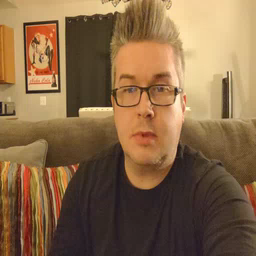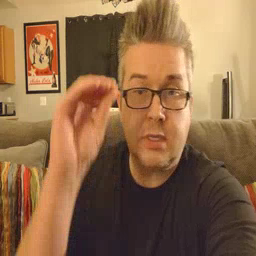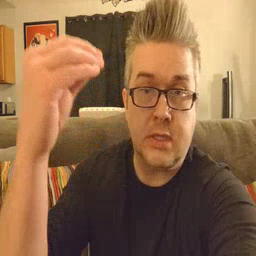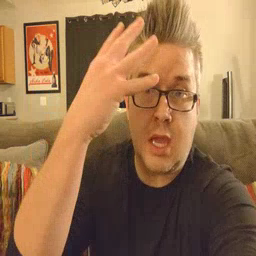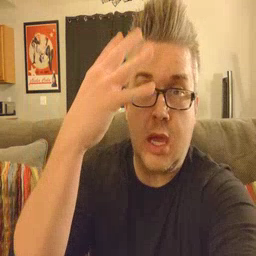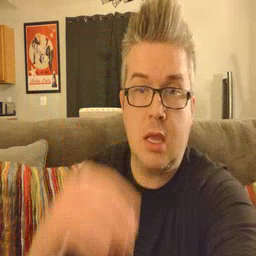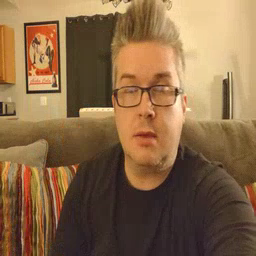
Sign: sun